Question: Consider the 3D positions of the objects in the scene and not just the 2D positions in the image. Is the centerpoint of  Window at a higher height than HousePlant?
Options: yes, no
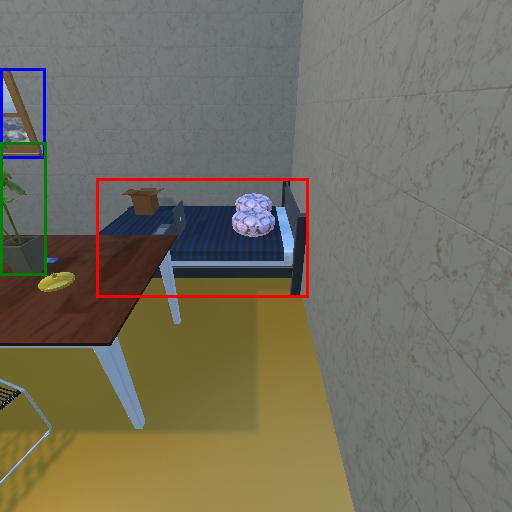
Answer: yes